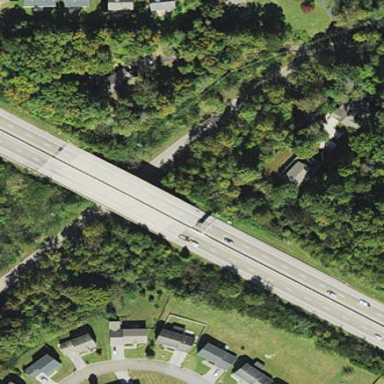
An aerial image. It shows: Beam bridge which is overpass.